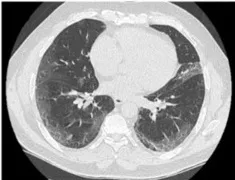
Chest CT scan of COVID-19 pneumonia (first chest CT scan). Axial sections of the chest CT scan at different levels show bilateral ground-glass opacities and consolidation images that are bilateral, subpleural, and located mainly in posterior regions (A-C).
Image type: radiology (ct)